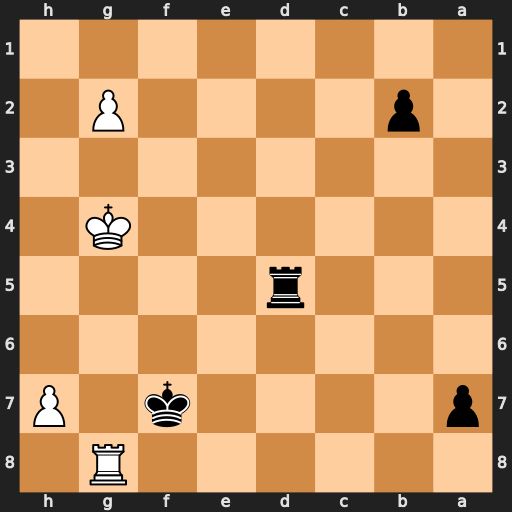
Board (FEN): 6R1/p4k1P/8/3r4/6K1/8/1p4P1/8
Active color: b
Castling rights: -
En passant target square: -
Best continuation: Rd4+ Kg3 b1=Q Rf8+ Kg6 h8=Q Qe1+